Question: So my app theme extends from AppCompat's Material Light theme with Dark Action Bar.
I applied an accent color.
Now I am trying to use a Spinner on a dark backround and because of the theme, the spinner has a dark gray arrow which changes to accent color when pressed.
How can I make this spinner's arrow white so that it is prominent on a dark background?
Here's the image of the Spinner:

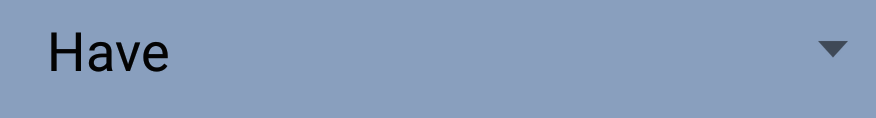
Answer: So the support library 22.1 enables use of android:theme attribute on views. That should help here.